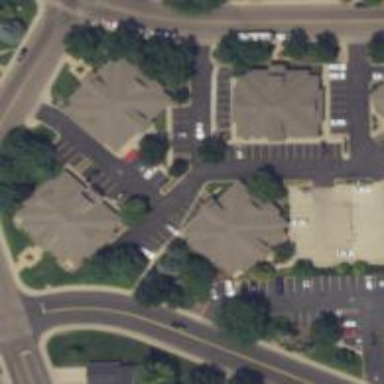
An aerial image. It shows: Healthcare clinic.